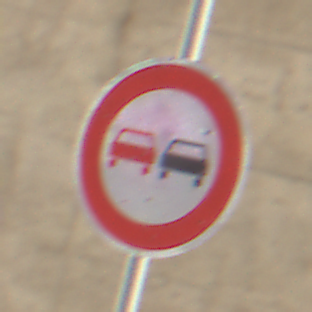
Verkehrszeichen: Ueberholverbot
Umgebung: Roofed, Tunnel
Tageszeit: Midday
Wetter: NotSpecified
Licht: Natural
Jahreszeit: NotSpecified
Kontrast: MediumContrast